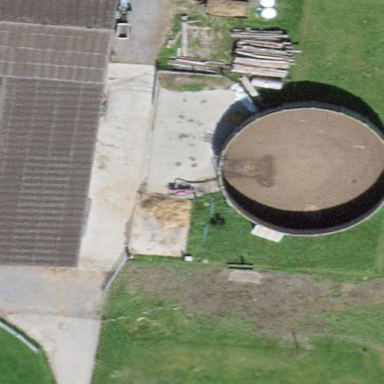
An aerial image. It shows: Silo.